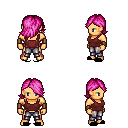
a pixel art fantasy rpg character, male body template, human, tanned skin, maroon pirate shirt, metal pants, pink swoop hairstyle, leather bracers, black slippers, four views (front, back, left, right), 2x2 character sprite sheet, small pixel art, hard edges, no anti-aliasing